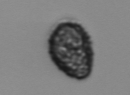
Label: Pseudochattonella_farcimen